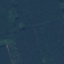
Land use / land cover class: Forest